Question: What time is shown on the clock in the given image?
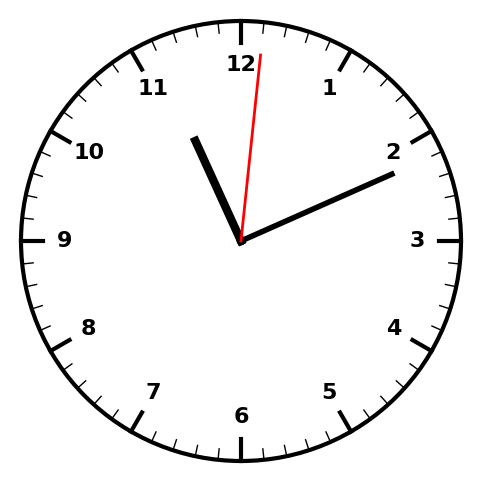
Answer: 11:11:01